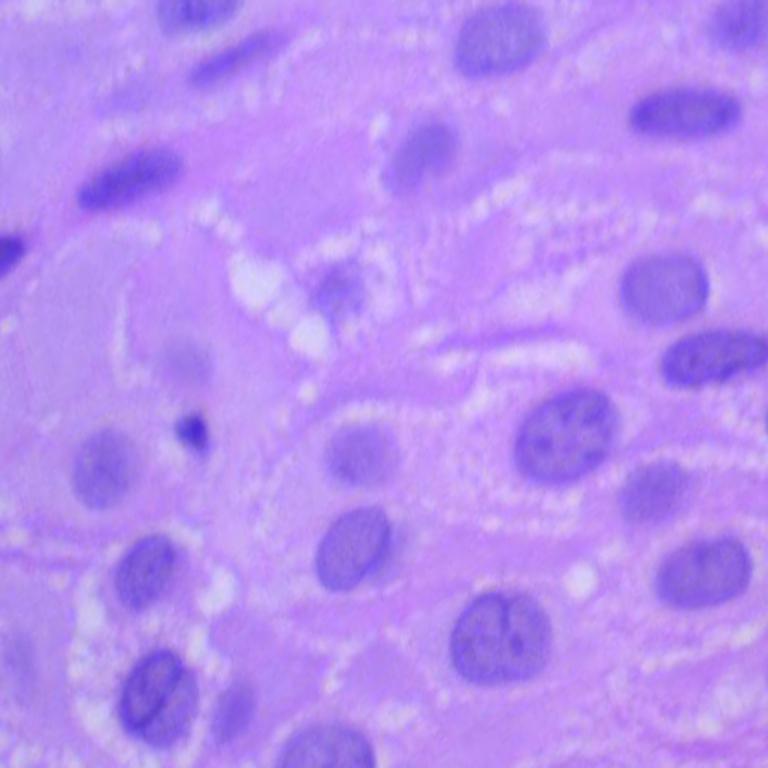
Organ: lung
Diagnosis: squamous carcinomas